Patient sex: F
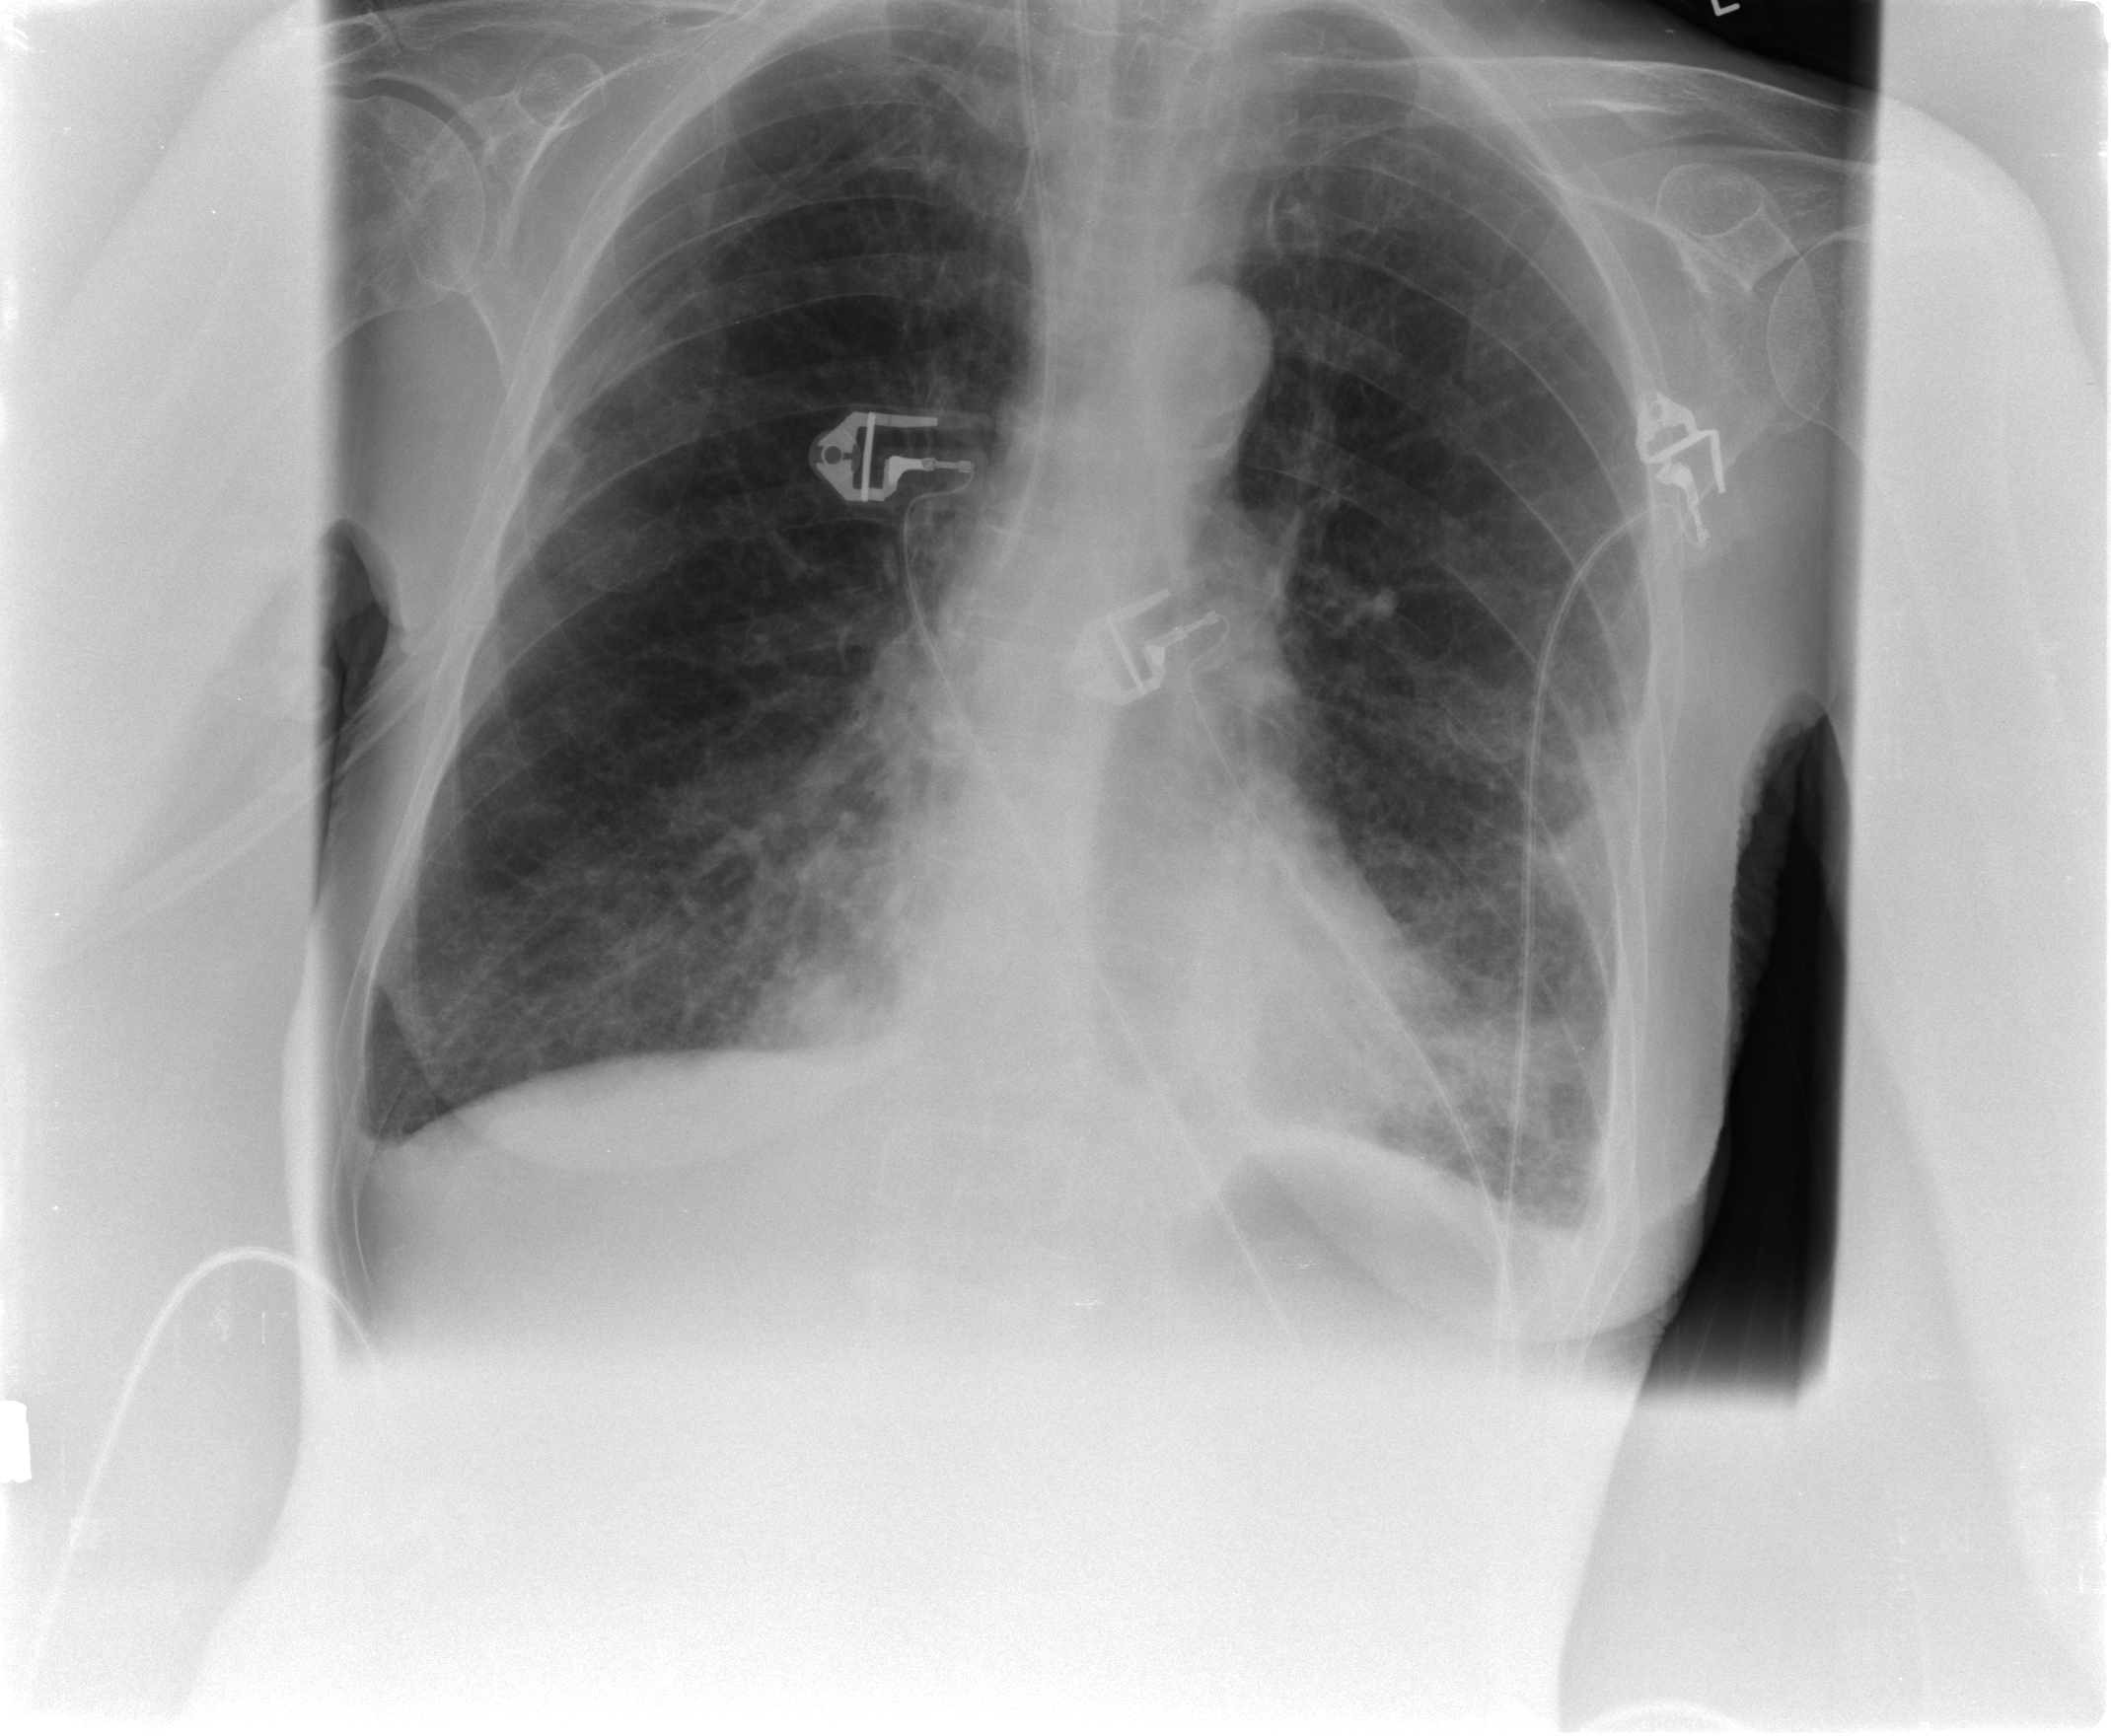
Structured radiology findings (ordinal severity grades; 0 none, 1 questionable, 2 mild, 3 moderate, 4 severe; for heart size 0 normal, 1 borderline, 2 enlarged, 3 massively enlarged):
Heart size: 0
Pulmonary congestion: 0
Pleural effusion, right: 2
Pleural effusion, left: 2
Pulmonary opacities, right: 2
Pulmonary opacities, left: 3
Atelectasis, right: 2
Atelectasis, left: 3